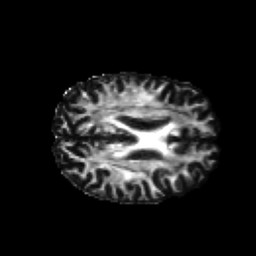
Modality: FA
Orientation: axial
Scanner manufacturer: siemens
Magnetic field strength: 3 T
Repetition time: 6.8 s
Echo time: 0.093 s